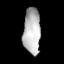
Tissue: lung
Cell type: Epithelial cells
Senescence score: 0.2047
Nuclear area (px): 771
Mean DAPI intensity: 183.833